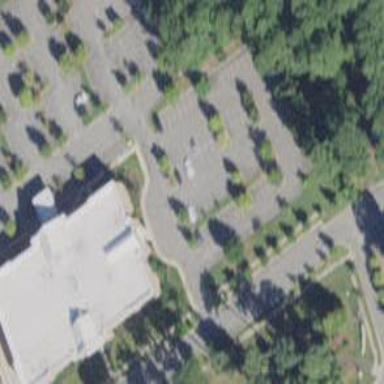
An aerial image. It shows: Healthcare clinic.